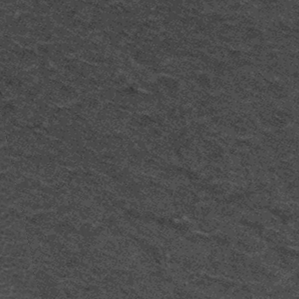
Label: frost